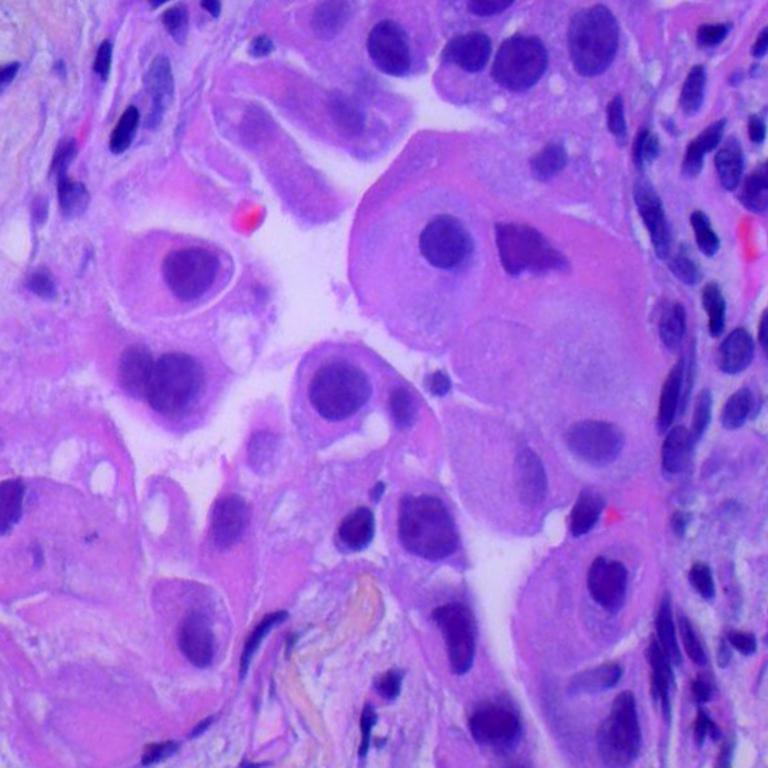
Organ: lung
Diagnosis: adenocarcinomas